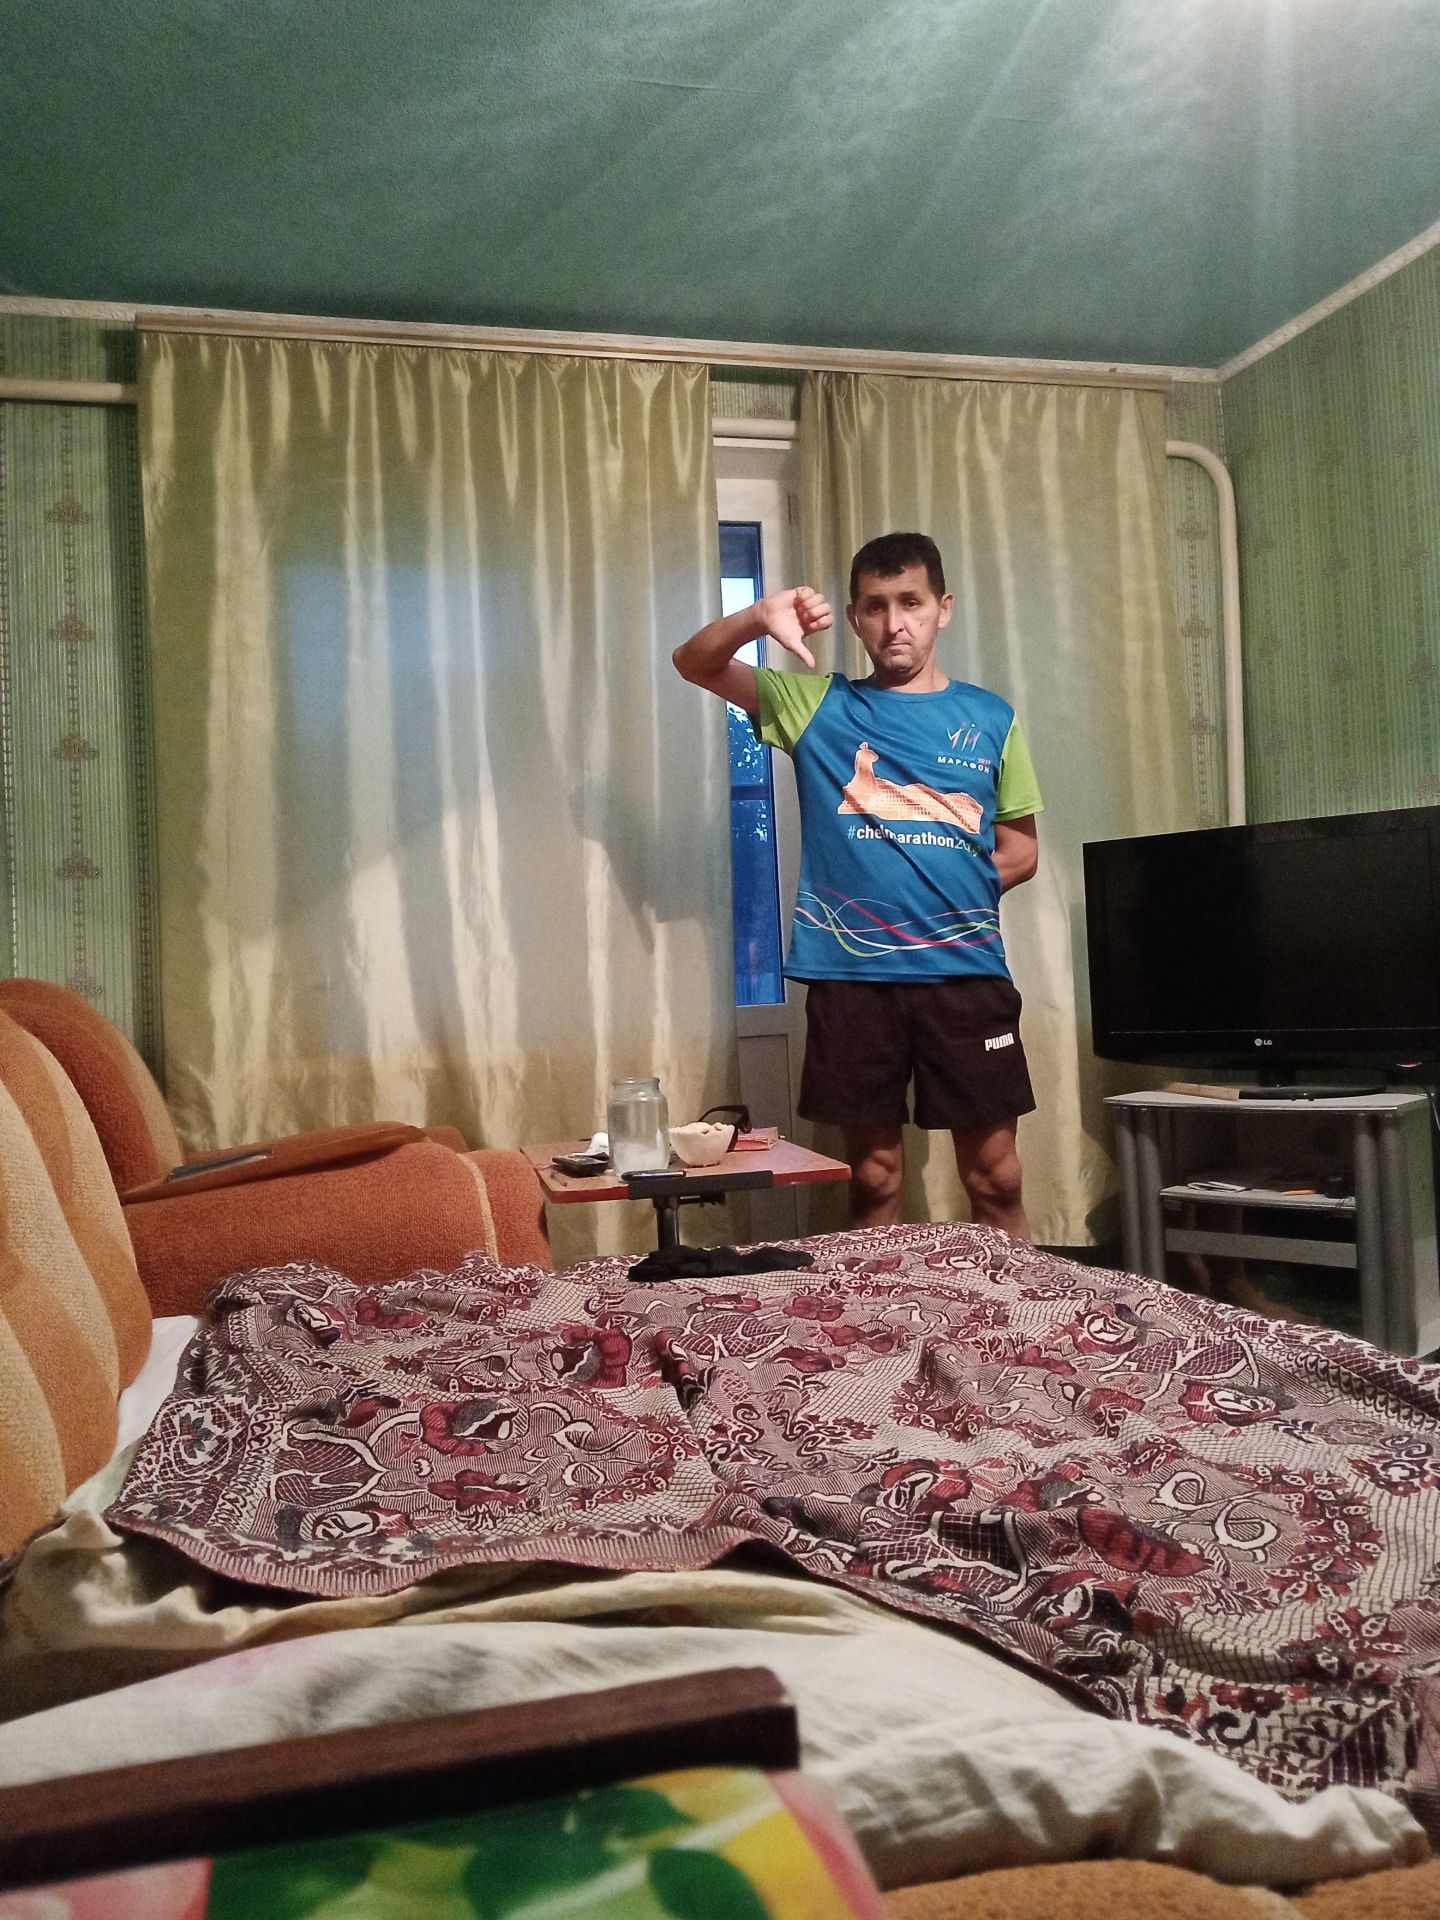
Label: noise